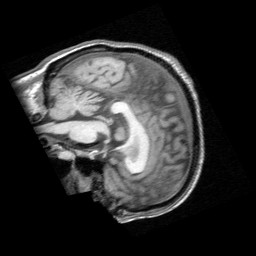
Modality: T1w
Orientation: sagittal
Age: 36